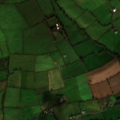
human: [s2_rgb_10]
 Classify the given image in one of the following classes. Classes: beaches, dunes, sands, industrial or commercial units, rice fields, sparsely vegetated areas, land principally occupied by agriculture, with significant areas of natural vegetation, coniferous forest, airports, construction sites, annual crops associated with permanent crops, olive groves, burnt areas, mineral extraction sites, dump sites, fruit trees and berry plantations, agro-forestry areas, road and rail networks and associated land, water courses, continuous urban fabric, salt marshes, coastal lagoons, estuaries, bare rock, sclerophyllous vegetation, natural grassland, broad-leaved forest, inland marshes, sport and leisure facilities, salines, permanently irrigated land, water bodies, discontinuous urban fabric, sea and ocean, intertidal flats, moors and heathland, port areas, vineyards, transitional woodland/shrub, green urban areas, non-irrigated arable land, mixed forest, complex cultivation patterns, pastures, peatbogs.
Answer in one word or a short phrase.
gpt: pastures